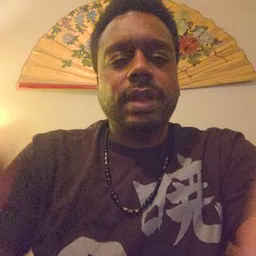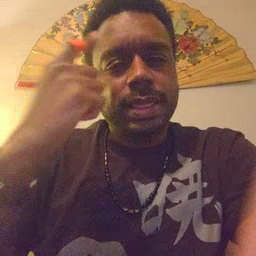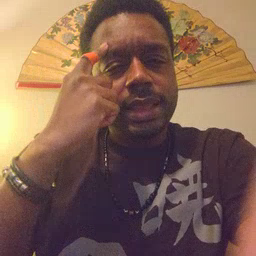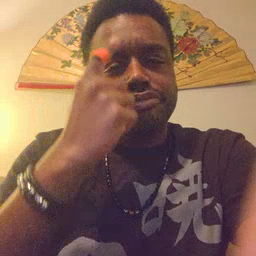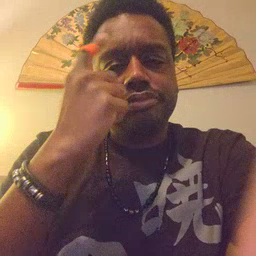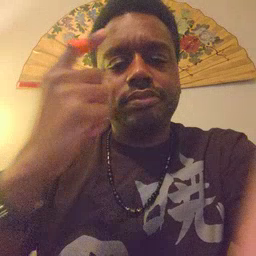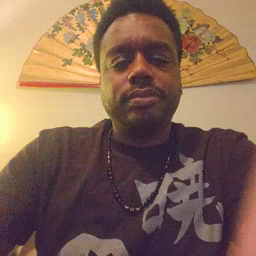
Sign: think